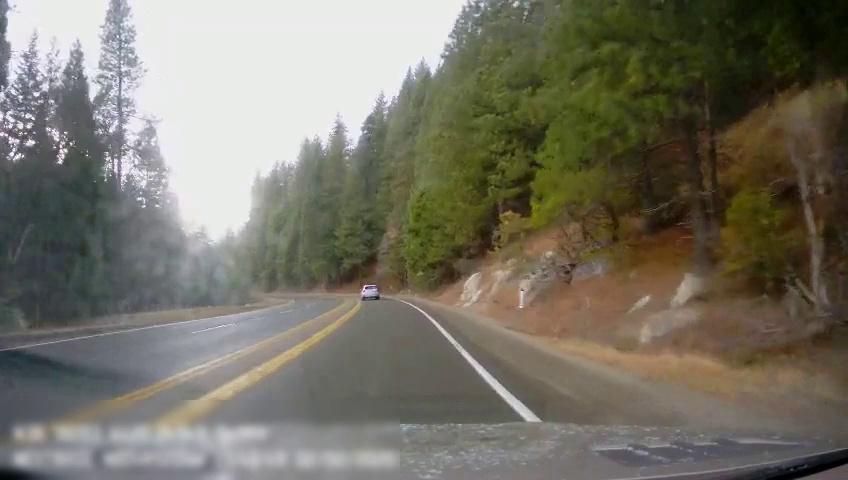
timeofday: Day
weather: Sunny
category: Drivable Space
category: Vehicles | SUV
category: Lanes | Alternate Lane
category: Lanes | Current Lane
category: Lanes | Opposite Lane
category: Lanes | Opposite Lane
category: Lanes | Opposite Lane
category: Lanes | Opposite Lane
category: Lanes | Opposite Lane